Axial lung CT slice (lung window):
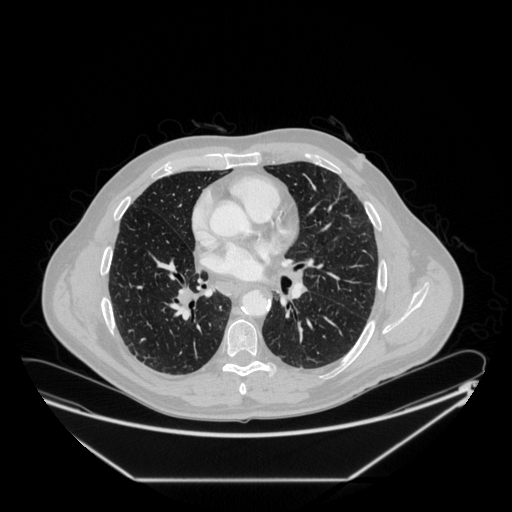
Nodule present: no